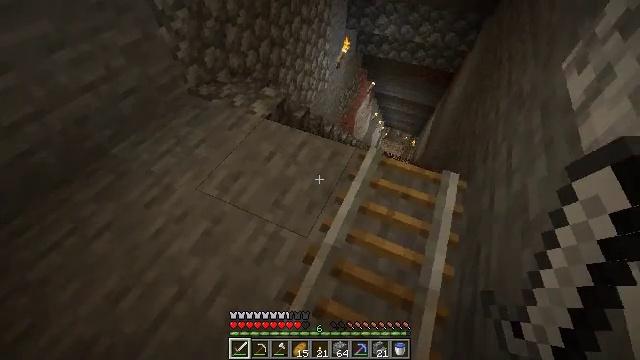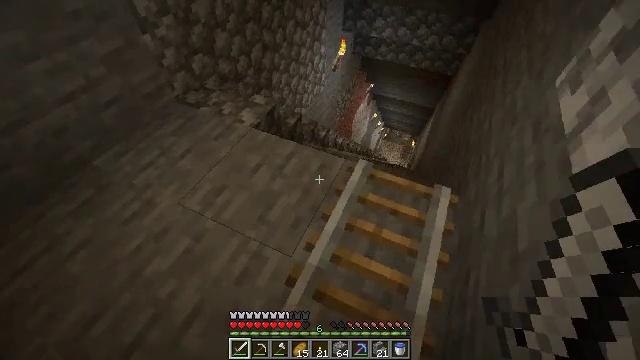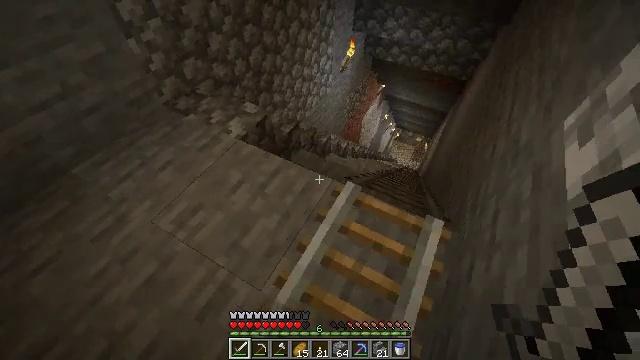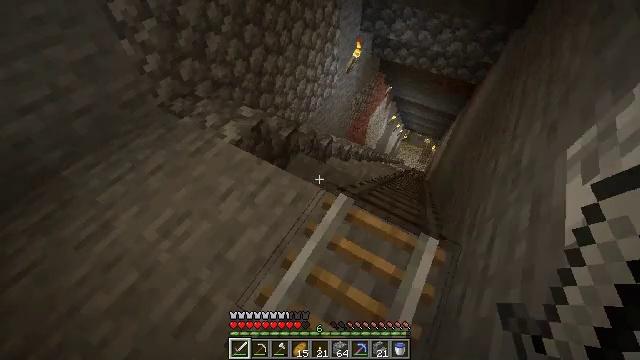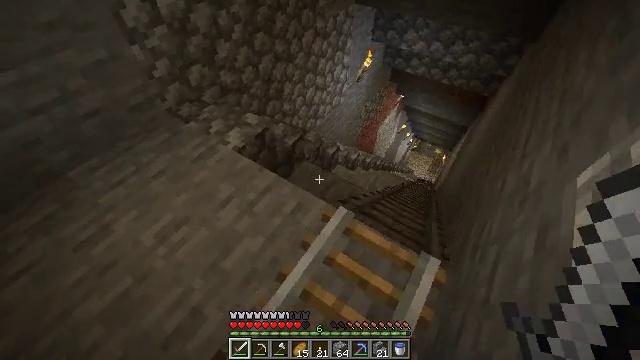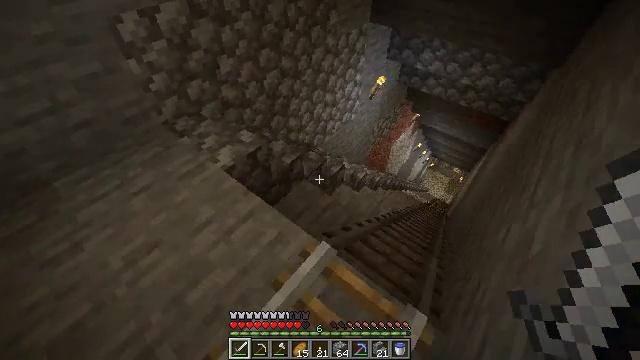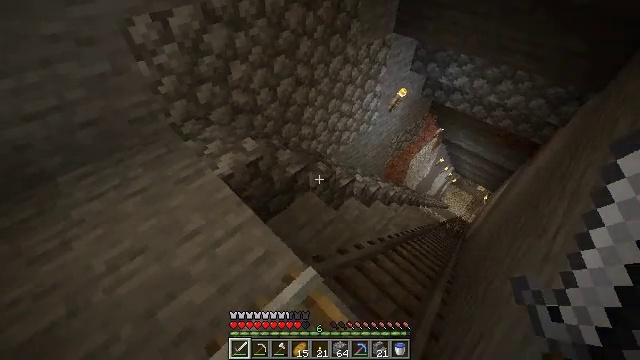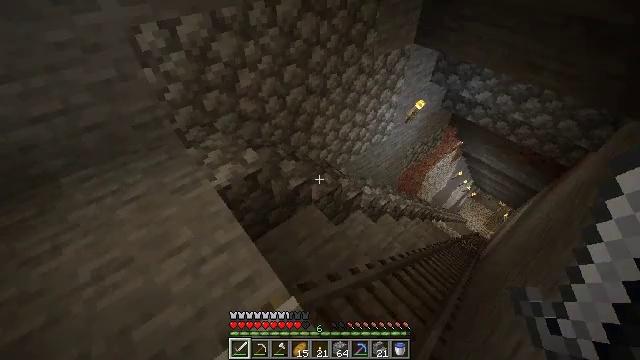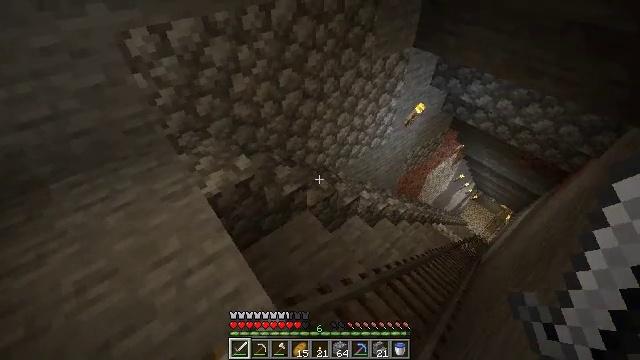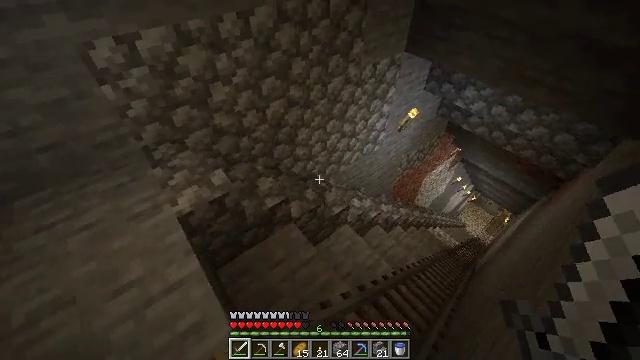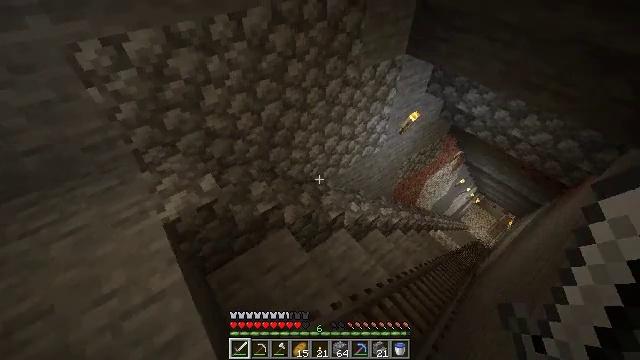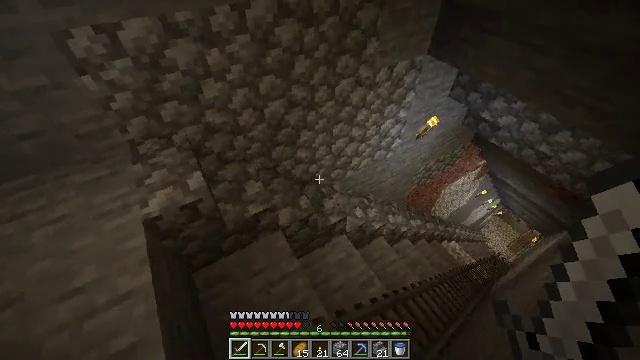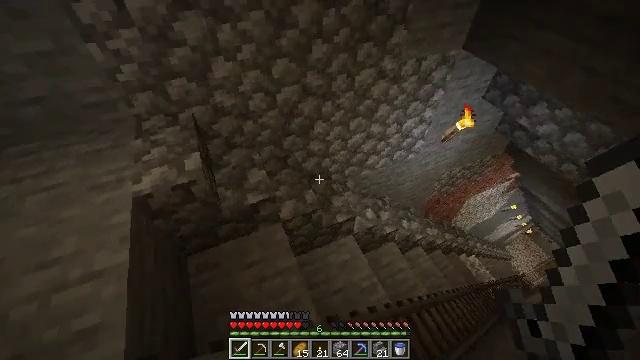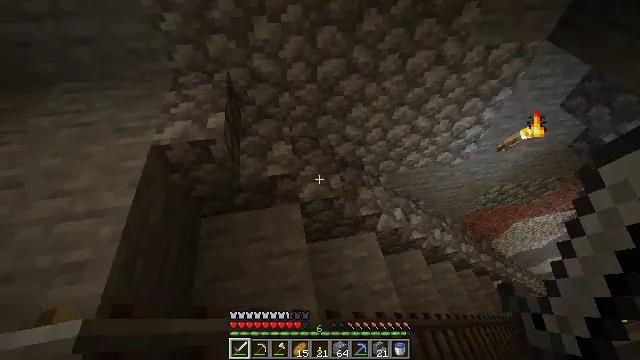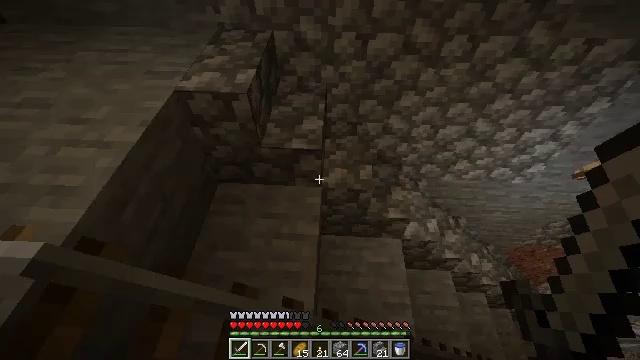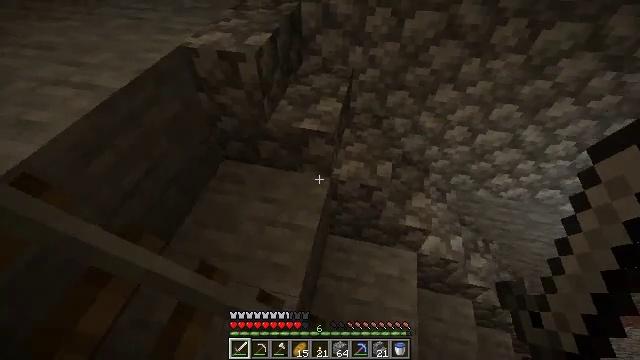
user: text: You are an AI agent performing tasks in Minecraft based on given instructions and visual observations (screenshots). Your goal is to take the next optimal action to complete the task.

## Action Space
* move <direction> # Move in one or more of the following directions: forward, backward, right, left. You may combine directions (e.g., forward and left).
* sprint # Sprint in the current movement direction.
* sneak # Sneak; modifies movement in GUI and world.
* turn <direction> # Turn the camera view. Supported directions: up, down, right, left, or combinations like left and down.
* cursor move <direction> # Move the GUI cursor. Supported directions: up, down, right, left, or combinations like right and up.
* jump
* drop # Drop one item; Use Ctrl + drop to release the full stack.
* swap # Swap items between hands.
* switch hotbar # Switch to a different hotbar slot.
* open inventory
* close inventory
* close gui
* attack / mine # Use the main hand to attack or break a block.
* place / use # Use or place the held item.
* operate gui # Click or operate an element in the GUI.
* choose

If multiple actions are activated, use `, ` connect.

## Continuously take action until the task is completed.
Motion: motion action
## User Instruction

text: Break the stone block.
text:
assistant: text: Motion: move forward and move right
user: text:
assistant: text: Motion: move forward and move right, turn left
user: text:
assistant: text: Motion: move forward and move right, turn left
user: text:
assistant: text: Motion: move forward and move right, turn left and up
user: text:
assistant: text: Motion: move forward and move right, turn left and up
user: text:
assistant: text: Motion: move forward and move right, turn left and up
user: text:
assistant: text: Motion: move forward and move right, turn left
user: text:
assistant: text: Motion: move forward and move right
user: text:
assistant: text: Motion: move forward and move right
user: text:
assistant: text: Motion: move forward and move right, turn left
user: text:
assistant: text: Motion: move forward and move right, turn left and down
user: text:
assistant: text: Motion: move forward and move right, turn left
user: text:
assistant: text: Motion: move forward and move right, turn left and down
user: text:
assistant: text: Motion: move forward and move right, turn left
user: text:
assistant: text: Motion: move forward, turn left and up
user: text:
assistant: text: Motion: turn left and up
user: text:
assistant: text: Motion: no_op
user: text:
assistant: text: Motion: turn left and up
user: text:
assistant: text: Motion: turn left and up
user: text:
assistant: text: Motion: turn left and up
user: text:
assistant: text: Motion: turn left
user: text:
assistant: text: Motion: no_op
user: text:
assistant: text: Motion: move forward
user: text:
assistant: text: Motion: move forward
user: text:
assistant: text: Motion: move forward
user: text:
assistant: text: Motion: move forward
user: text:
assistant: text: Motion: move forward
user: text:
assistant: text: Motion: move forward
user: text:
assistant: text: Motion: move forward
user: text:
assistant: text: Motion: move forward